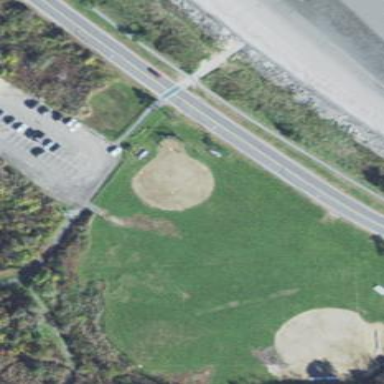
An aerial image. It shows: Baseball pitch for leisure and sports activities.